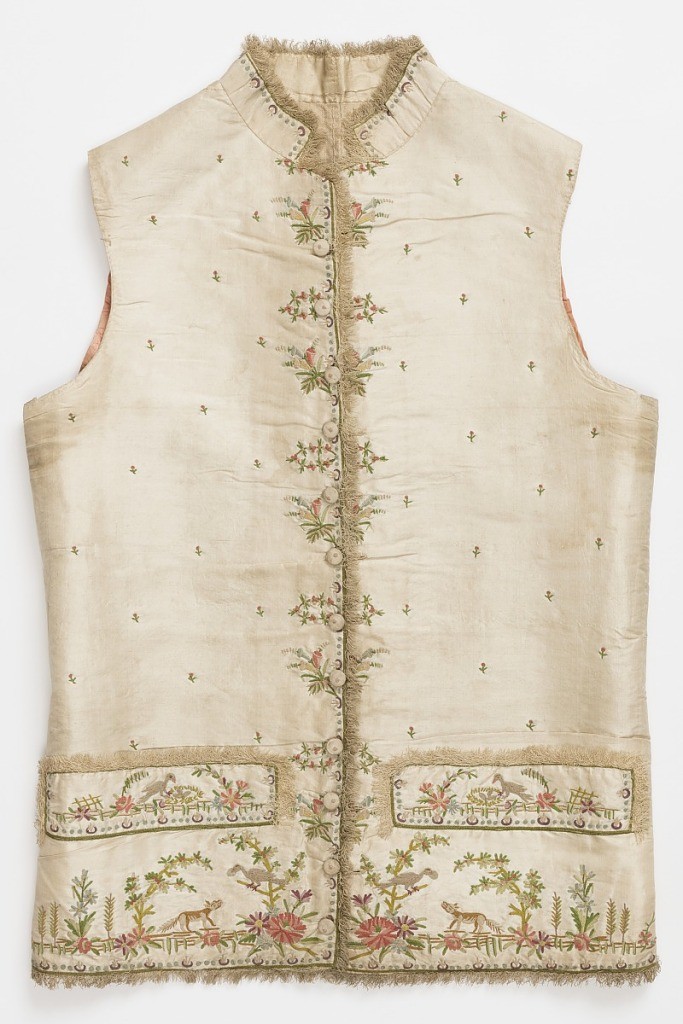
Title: Waistcoat
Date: late 18th century
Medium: silk Technique: chain-stitch embroidery
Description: Cream-white taffeta waistcoat embroidered in multi-colored silks using chain stitch. Legend of the Fox and the Crow across bottom and pocket flap. Sprays of flowers on buttonholes. Late 18th century style waistcoat with a straight bottom and standing collar. Narrow silk fringe edges on front and collar. Twelve buttons.